Interaction volume radius: 10 \u00c5
Interaction volume height: 25 \u00c5
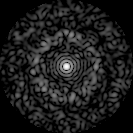
Disorder parameter: 0.8465